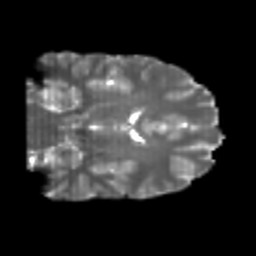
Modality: T2w
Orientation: coronal
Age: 24
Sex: male
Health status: healthy
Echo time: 0.074 s